Field crop: maize
Growth stage: 2
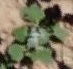
Species: chenopodium